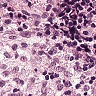
Metastatic tissue present: no